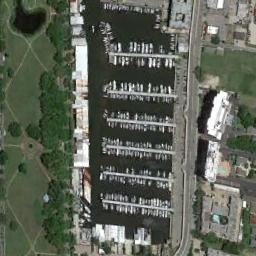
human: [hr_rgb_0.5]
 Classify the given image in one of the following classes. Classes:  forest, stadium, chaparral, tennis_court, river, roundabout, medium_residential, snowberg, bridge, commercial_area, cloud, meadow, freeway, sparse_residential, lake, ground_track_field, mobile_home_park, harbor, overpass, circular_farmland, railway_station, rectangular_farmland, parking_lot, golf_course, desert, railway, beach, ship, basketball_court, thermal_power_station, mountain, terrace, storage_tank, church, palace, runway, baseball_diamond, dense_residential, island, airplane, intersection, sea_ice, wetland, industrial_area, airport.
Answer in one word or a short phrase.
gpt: harbor